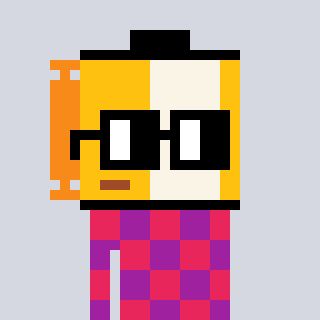
a pixel art character with square black glasses, a film roll-shaped head and a magenta-colored body on a cool background